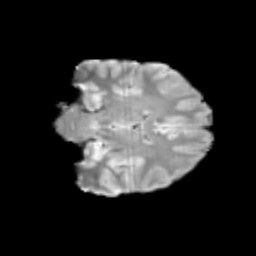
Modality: T2w
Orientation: coronal
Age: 11
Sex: female
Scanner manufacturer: siemens
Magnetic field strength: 3 T
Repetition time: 3.8 s
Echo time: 0.07 s